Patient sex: M
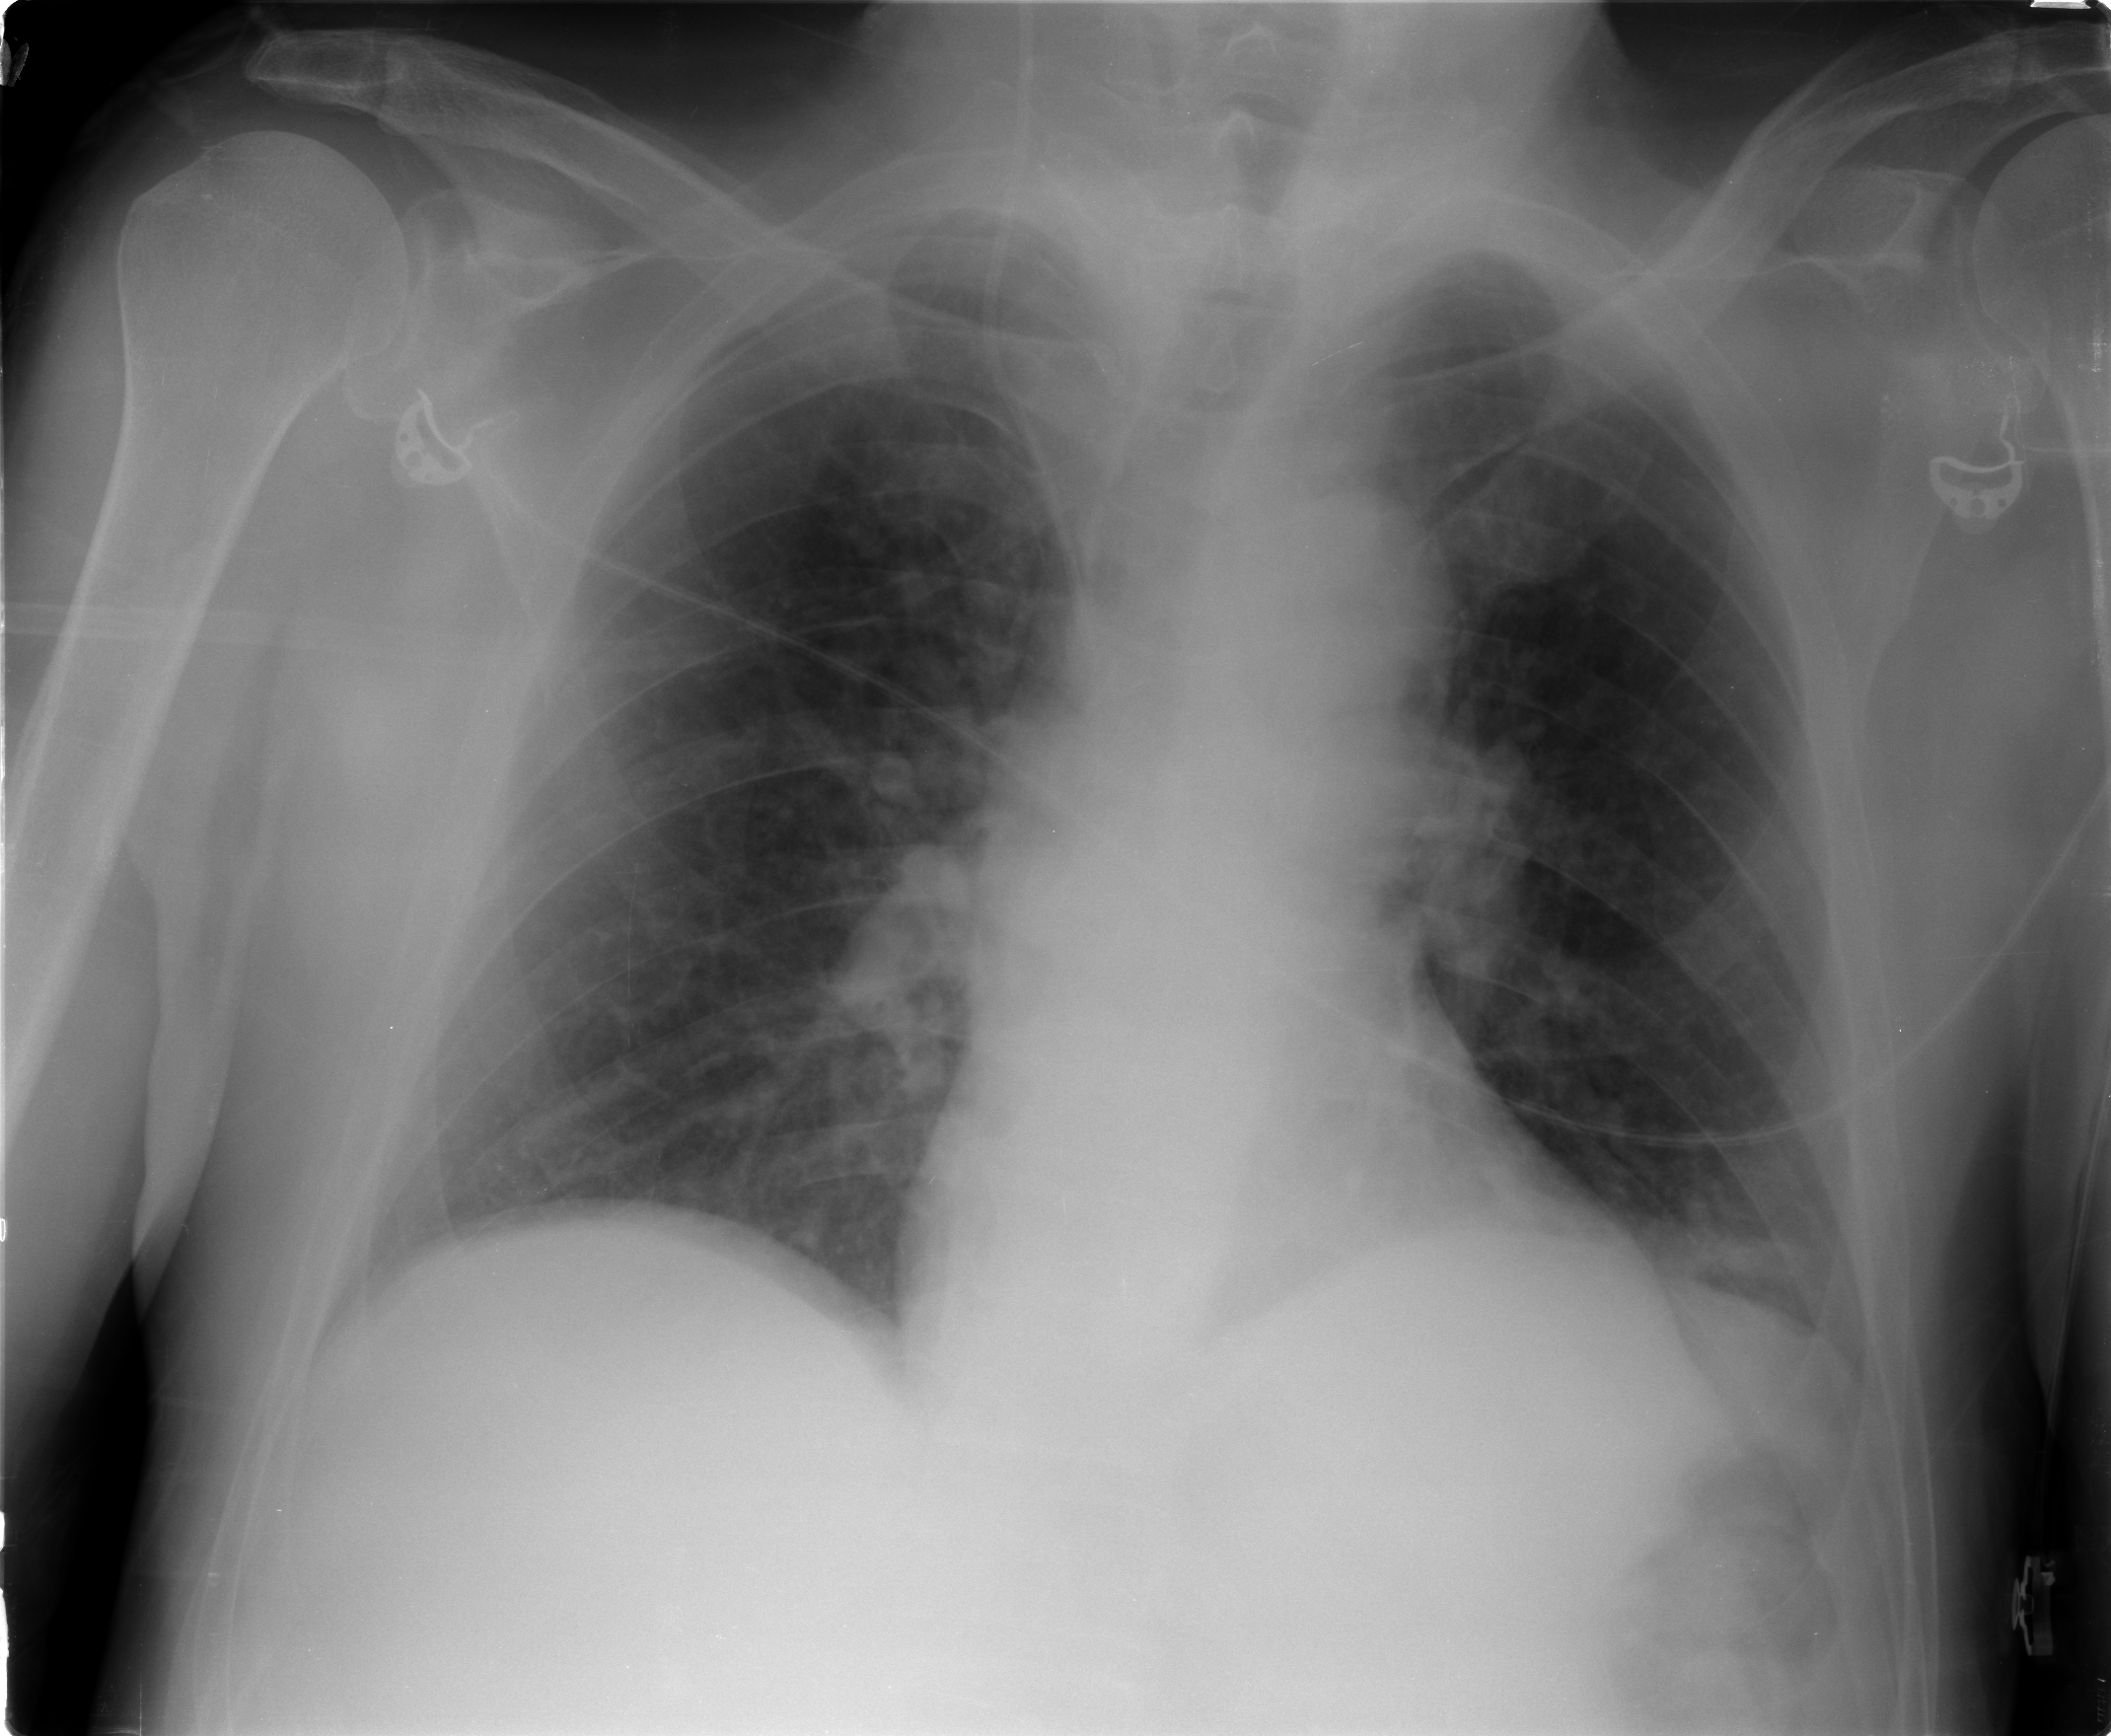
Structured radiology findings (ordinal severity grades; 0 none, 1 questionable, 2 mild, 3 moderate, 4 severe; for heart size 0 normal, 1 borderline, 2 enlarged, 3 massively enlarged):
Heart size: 0
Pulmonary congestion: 1
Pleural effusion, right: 0
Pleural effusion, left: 0
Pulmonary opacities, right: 0
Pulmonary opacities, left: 0
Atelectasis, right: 0
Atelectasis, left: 2